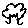
Label: tree